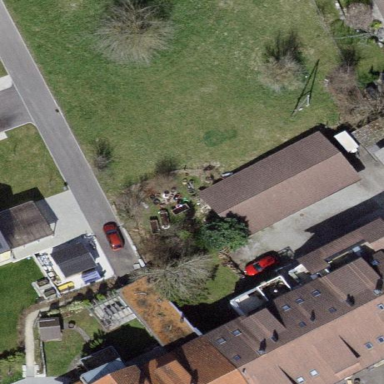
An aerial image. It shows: Group of garages.